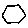
Label: hexagon